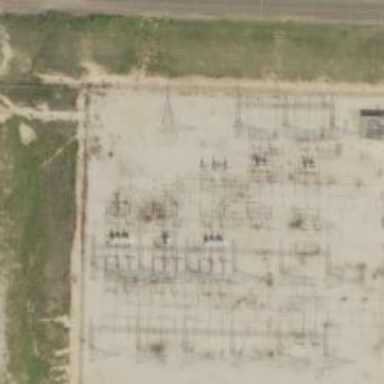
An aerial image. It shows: Switch for power supply.